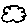
Label: cloud